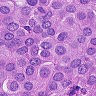
Metastatic tissue present: yes